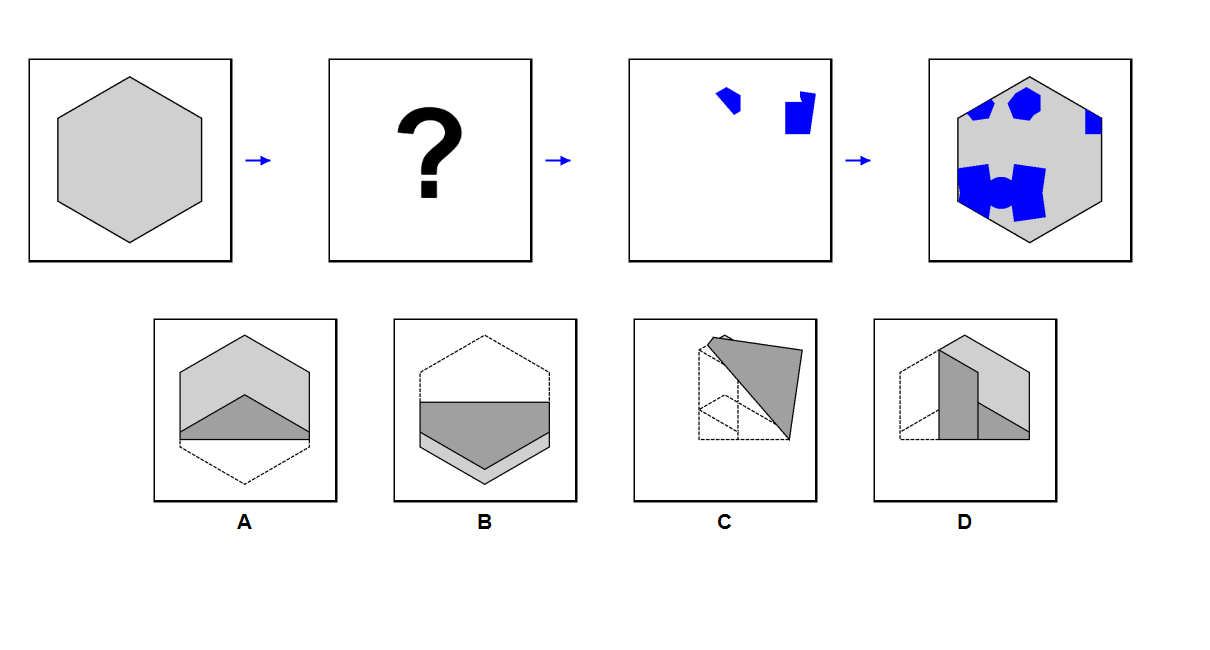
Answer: B